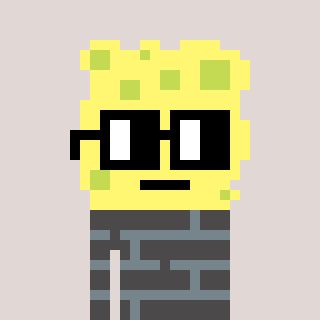
a pixel art character with square black glasses, a sponge-shaped head and a grayscale-colored body on a warm background